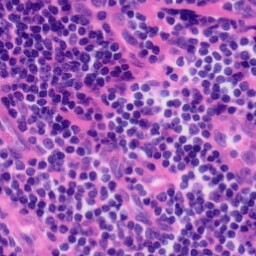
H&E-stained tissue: Tonsil